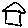
Label: house